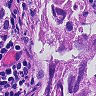
Metastatic tissue present: yes